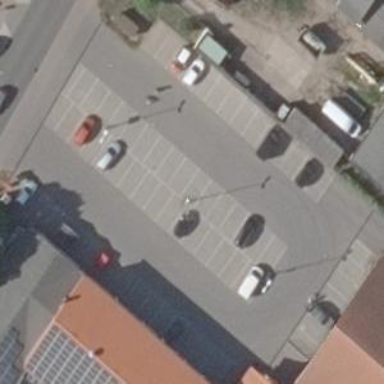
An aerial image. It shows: Parking area with paving stones surface.